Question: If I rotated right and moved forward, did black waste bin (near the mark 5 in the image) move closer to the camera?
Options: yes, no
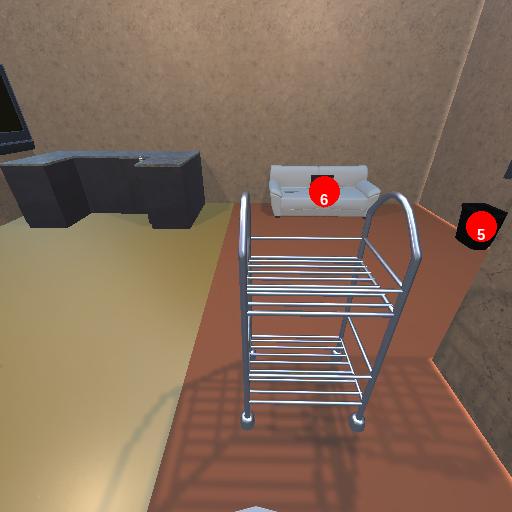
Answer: yes